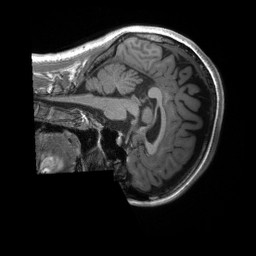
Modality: T1w
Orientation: sagittal
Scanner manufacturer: siemens
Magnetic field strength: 3 T
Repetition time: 2.4 s
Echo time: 0.00224 s